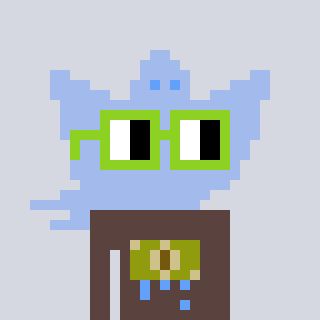
a pixel art character with square light green glasses, a ghost-B-shaped head and a darkbrown-colored body on a cool background